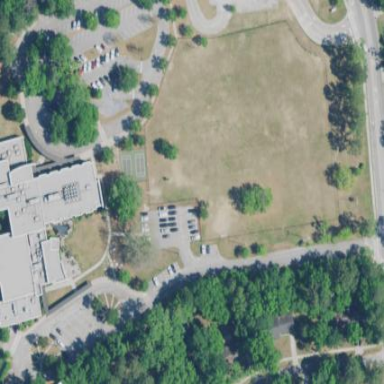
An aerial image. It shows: School.